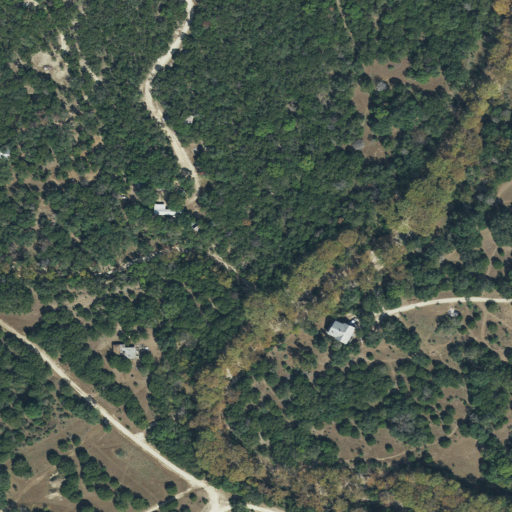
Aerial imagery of valley in Texas named Ash Hollow containing evergreen forest, shrub, open development, deciduous forest, and low intensity development